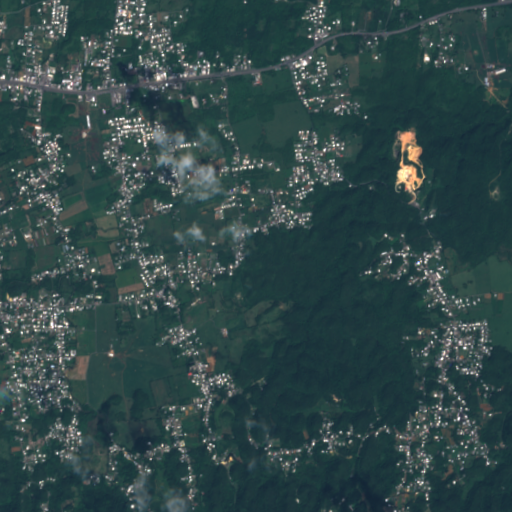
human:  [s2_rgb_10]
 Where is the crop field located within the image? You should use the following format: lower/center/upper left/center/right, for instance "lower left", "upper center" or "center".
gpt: The crop field is located in the lower left of the image.
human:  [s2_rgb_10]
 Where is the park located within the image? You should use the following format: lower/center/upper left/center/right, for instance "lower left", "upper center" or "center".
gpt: The park is located in the lower right of the image.
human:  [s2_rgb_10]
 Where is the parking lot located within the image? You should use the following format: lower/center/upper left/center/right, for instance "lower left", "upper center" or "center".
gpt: The parking lot is located in the lower center of the image.
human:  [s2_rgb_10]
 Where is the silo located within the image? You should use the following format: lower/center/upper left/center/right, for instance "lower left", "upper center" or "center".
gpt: The silo is located in the upper right of the image.
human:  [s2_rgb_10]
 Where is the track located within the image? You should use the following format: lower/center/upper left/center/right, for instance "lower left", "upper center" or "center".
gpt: There is no track in the image.